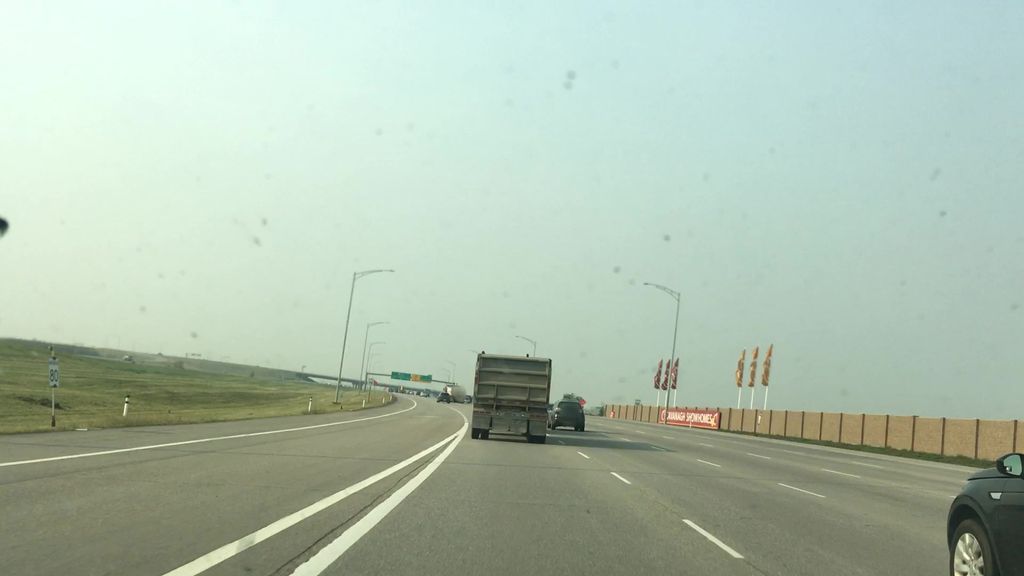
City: edmonton